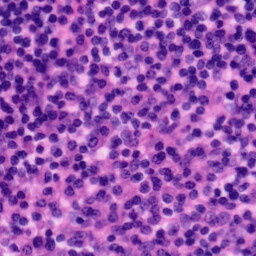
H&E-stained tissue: Tonsil